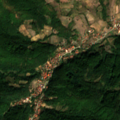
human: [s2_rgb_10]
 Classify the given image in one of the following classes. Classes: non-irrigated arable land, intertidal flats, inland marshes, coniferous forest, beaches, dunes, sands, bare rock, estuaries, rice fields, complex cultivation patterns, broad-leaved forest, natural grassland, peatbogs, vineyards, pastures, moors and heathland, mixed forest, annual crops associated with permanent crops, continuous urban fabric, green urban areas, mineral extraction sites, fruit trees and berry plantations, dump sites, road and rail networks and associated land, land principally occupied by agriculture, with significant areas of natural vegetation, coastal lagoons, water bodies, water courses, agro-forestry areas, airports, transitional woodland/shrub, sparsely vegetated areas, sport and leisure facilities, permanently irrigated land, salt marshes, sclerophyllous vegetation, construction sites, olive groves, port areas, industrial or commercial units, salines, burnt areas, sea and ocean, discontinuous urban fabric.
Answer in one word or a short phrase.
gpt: complex cultivation patterns, land principally occupied by agriculture, with significant areas of natural vegetation, broad-leaved forest, transitional woodland/shrub